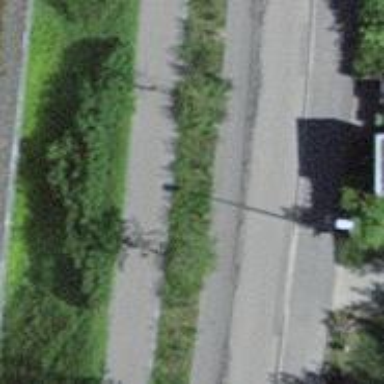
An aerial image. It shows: Asphalt footway.